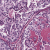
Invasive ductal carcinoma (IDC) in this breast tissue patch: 0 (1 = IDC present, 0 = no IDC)